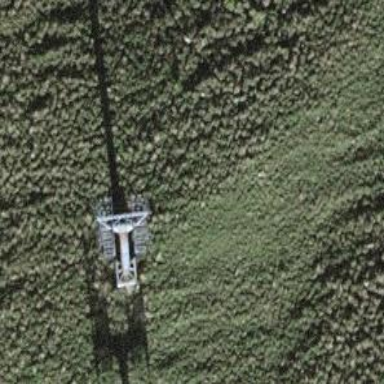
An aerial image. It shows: Pylon used for aerialway.